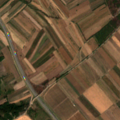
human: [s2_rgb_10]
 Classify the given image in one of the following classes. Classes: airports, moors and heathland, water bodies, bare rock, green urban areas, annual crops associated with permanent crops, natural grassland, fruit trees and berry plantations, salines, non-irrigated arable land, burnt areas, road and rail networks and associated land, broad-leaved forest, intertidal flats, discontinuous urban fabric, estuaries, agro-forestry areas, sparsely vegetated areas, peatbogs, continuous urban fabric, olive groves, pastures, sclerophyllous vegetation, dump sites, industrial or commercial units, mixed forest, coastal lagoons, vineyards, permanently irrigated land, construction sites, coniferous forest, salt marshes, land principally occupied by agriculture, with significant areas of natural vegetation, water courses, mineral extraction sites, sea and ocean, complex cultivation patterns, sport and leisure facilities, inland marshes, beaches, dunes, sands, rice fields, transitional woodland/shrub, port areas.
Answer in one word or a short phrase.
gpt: non-irrigated arable land, fruit trees and berry plantations, land principally occupied by agriculture, with significant areas of natural vegetation, broad-leaved forest, transitional woodland/shrub